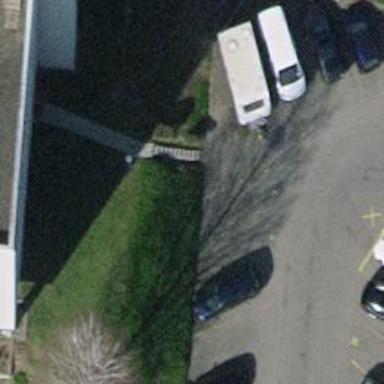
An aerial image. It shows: Set of steps on the road.